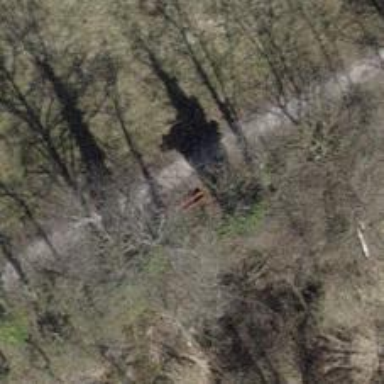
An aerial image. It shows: Bench.